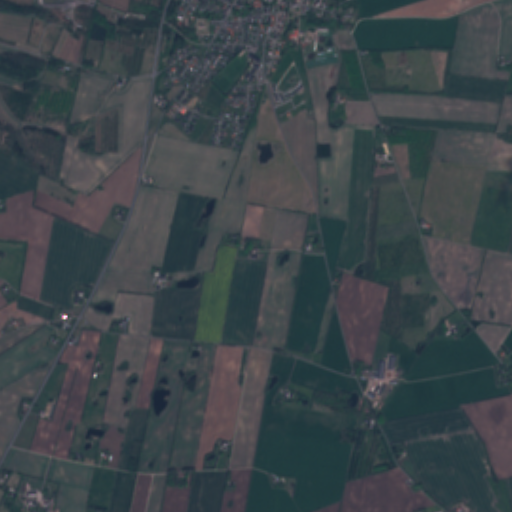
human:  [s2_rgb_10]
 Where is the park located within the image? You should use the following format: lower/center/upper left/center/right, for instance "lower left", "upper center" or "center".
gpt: The park is located in the upper center of the image.
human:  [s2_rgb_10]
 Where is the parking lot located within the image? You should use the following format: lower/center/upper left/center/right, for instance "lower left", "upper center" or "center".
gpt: The parking lot is located in the upper center of the image.
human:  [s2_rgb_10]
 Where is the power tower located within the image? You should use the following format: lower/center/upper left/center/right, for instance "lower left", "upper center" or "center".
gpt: The power tower is located in the upper right of the image.
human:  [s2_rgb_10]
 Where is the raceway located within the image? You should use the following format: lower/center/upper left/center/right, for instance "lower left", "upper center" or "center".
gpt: The raceway is located in the upper left of the image.
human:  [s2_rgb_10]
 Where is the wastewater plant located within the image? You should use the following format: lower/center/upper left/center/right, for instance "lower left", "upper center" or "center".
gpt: The wastewater plant is located in the upper left of the image.
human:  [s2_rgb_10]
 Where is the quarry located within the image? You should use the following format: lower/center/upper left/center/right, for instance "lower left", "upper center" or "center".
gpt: There is no quarry in the image.